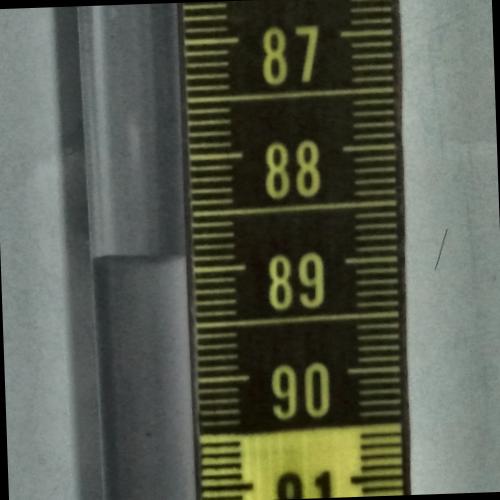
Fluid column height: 88.9 cm